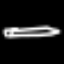
Label: pencil